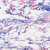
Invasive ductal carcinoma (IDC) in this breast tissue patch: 0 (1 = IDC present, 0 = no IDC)